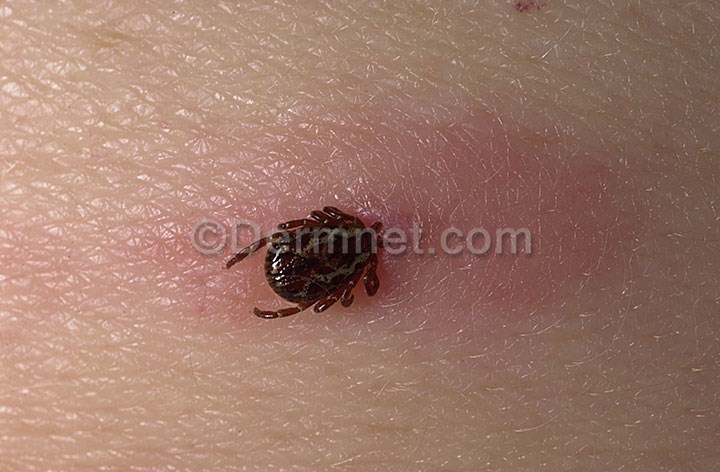
Disease: Scabies Lyme Disease and other Infestations and Bites